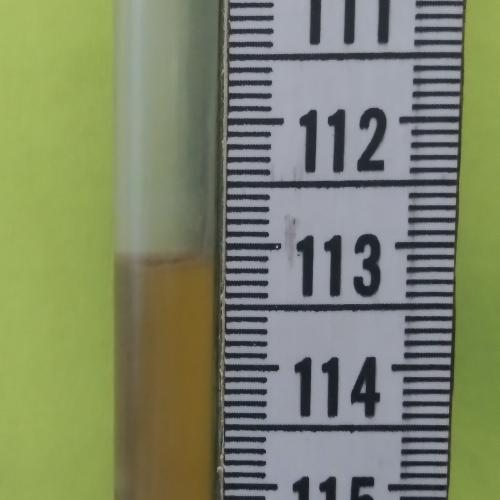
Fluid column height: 113.1 cm